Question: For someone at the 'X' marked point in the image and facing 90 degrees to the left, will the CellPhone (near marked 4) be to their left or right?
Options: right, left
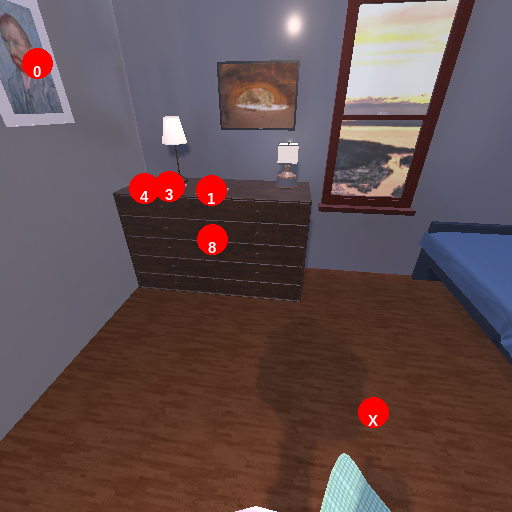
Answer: right